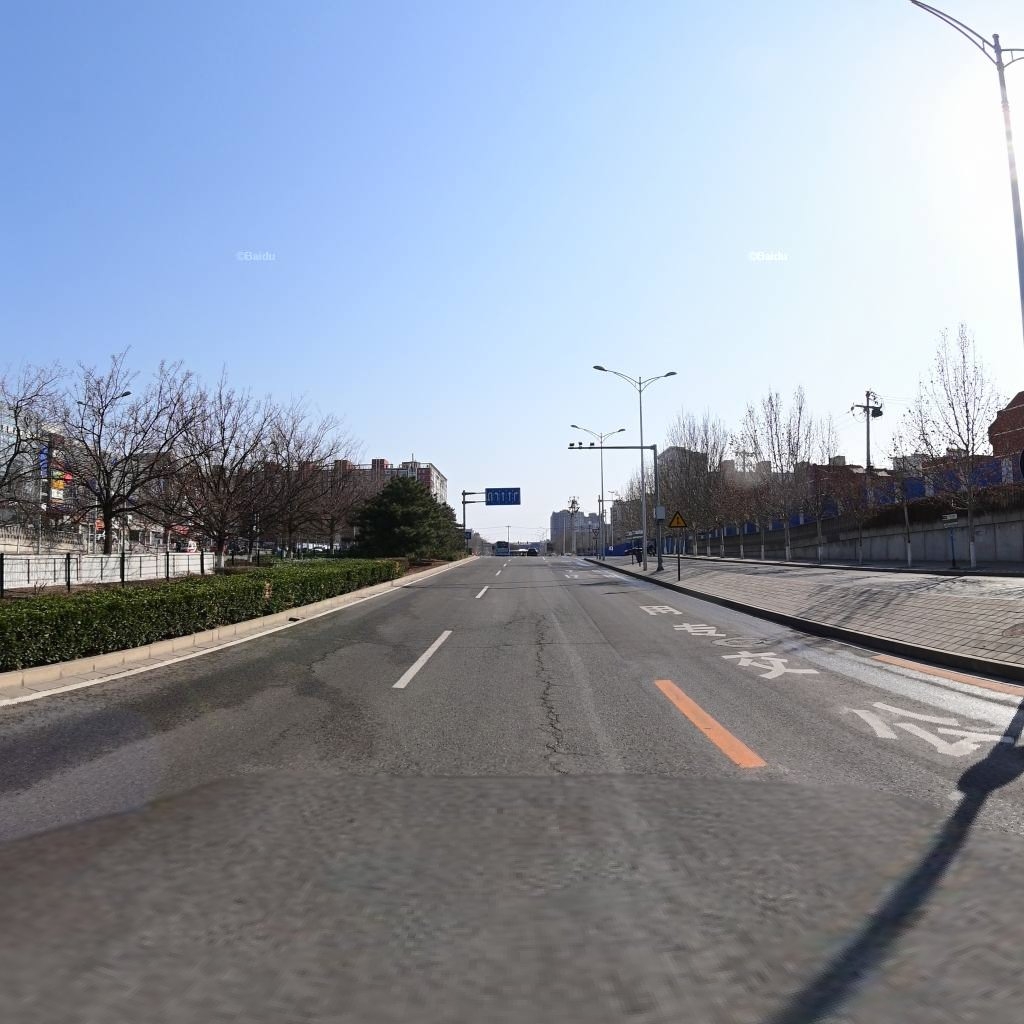
Region: Haidian
Road damage annotations: longitudinal crack